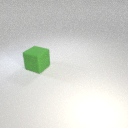
large green rubber cube